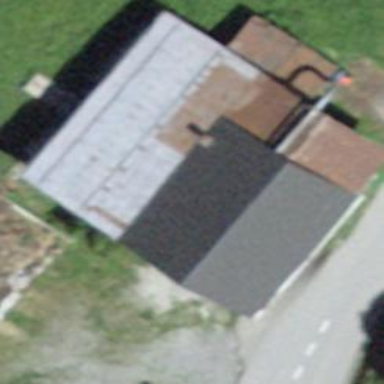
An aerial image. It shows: Gabled roof on farm auxiliary building.